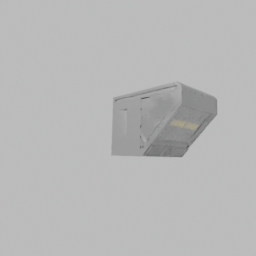
Label: electronics